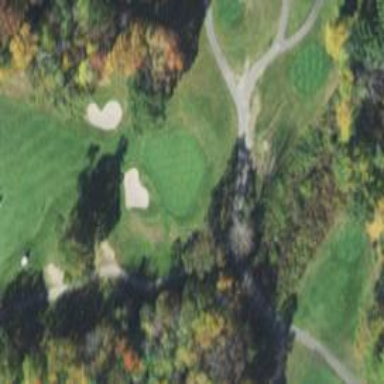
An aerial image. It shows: Golf hole.